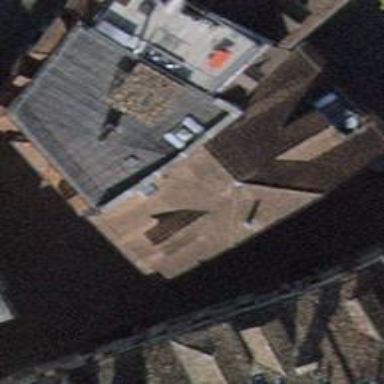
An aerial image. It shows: Building with gabled roof made of roof tiles.